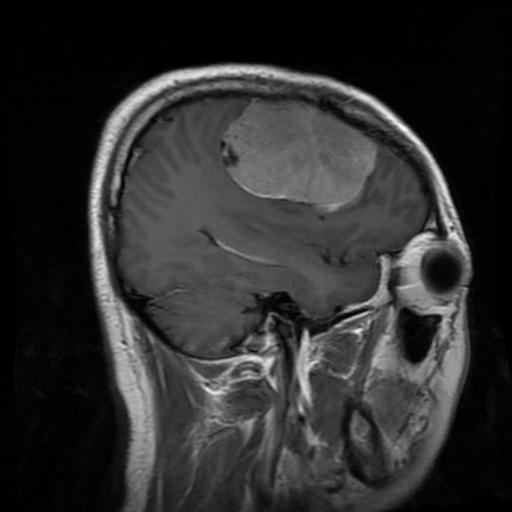
Label: meningioma